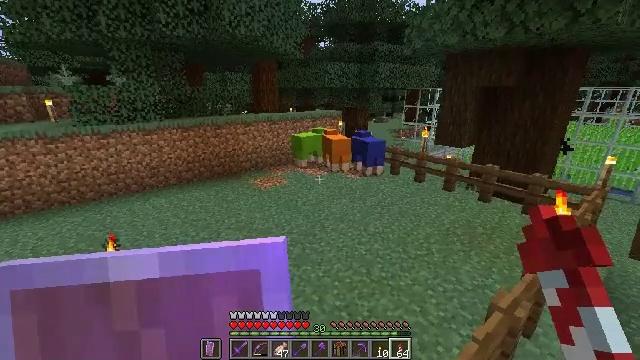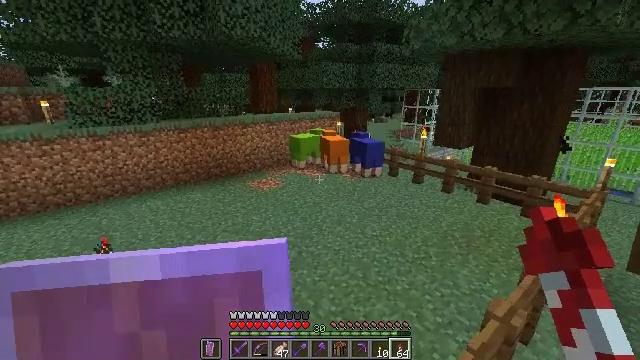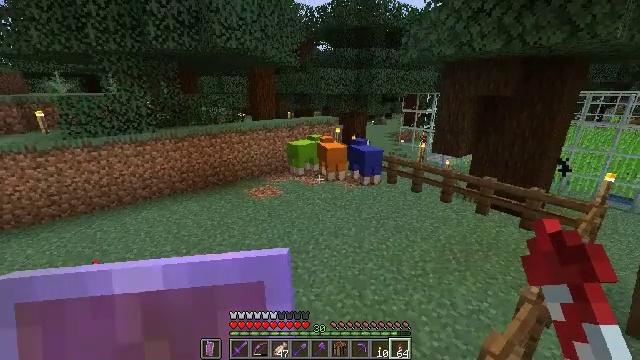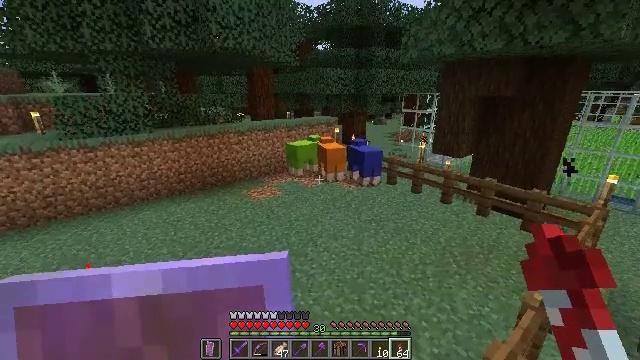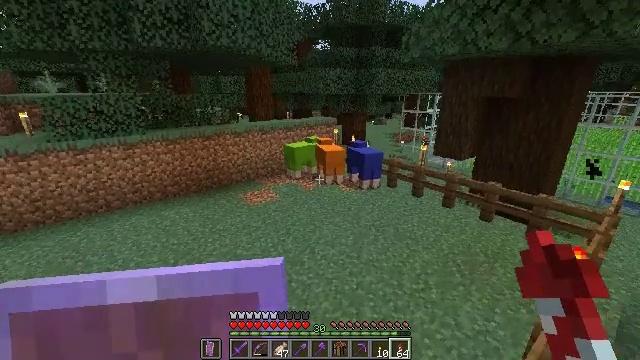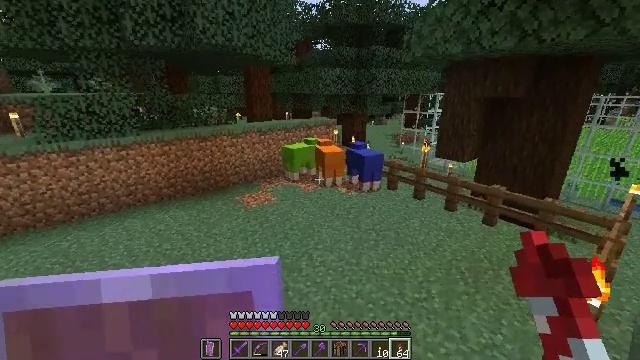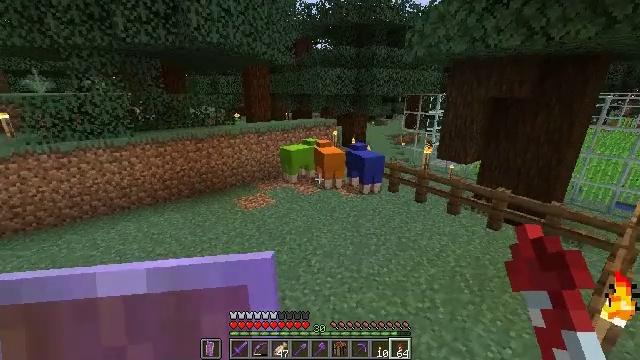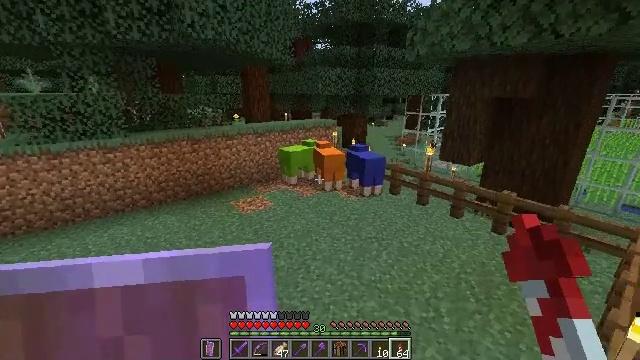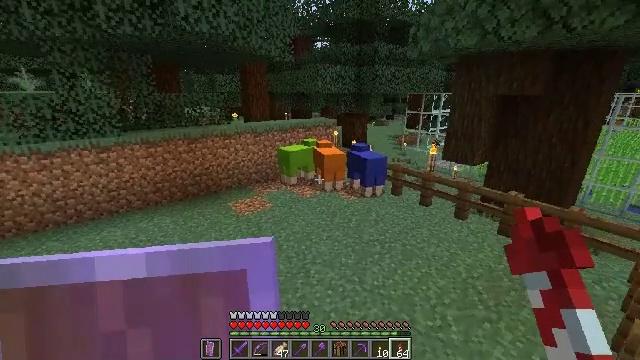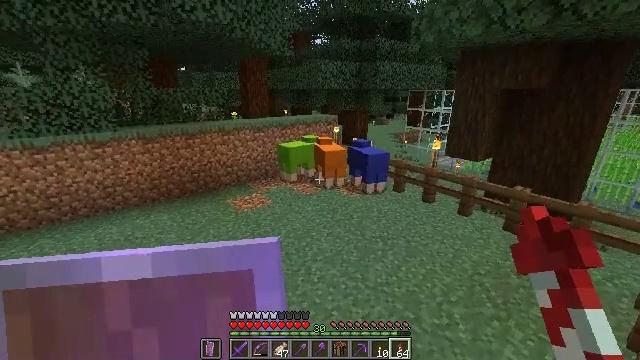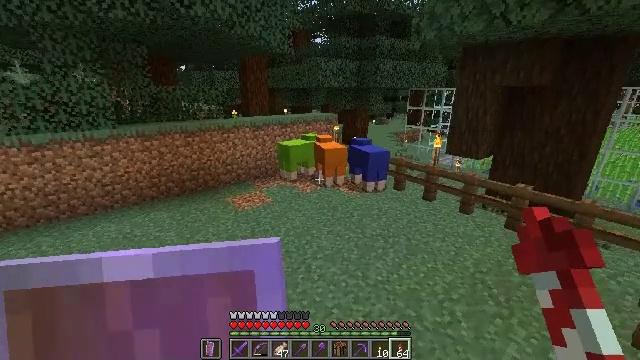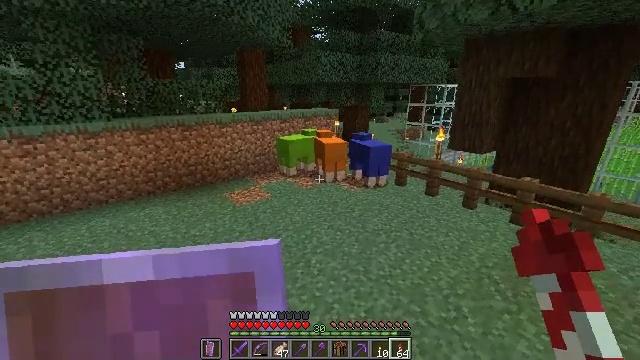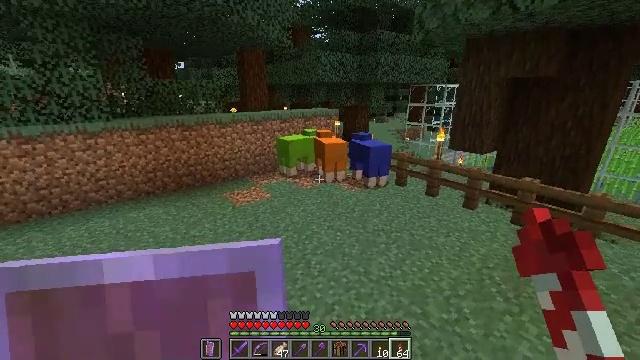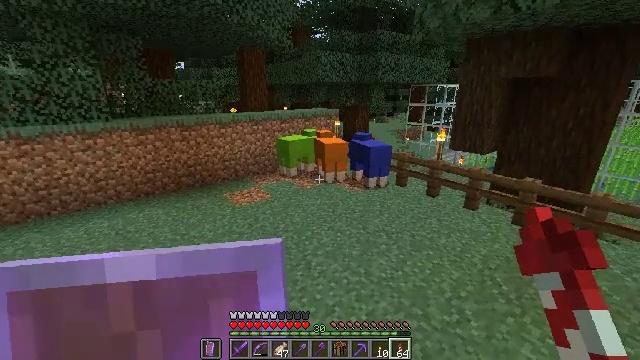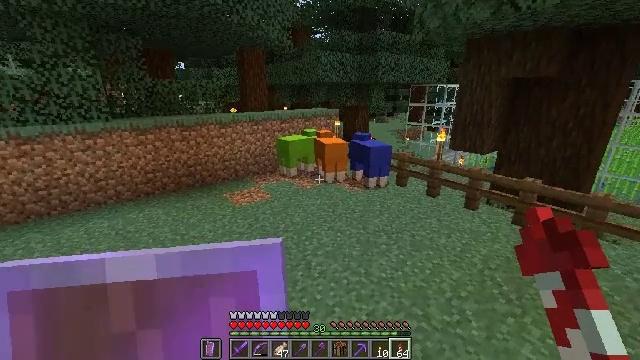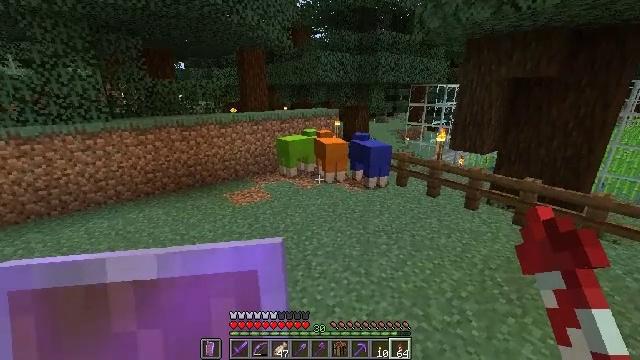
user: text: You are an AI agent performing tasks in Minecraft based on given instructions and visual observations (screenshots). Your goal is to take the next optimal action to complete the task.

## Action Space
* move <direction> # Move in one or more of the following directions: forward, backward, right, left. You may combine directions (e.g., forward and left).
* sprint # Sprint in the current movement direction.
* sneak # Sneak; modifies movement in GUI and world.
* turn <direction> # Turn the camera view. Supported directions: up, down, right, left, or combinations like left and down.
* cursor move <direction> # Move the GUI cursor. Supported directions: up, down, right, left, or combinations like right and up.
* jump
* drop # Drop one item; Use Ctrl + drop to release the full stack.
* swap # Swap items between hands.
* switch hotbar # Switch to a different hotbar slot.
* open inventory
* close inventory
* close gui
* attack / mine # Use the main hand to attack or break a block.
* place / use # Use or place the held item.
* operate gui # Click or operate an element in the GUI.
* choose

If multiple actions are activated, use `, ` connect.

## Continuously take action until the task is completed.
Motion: motion action
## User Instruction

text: Mine the sticky piston.
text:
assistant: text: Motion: move forward
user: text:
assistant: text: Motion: move forward
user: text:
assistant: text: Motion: move forward
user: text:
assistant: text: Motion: move forward
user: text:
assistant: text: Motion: move forward
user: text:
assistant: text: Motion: move forward
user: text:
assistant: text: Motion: move forward
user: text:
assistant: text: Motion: no_op
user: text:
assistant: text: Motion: no_op
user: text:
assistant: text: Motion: no_op
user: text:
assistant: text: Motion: no_op
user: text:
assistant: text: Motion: no_op
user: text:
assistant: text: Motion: no_op
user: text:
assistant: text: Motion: no_op
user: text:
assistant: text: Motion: no_op
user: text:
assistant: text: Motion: move forward
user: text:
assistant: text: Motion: move forward
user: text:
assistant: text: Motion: move forward
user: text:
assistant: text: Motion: move forward
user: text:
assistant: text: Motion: move forward
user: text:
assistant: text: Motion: move forward
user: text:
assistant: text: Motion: move forward
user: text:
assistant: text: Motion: move forward, turn left
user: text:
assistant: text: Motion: move forward, turn left
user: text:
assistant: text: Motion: move forward, turn left
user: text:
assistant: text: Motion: move forward
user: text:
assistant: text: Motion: move forward and move right, turn left
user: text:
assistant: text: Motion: move forward and move right, turn left and down
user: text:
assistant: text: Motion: move forward and move right, turn left
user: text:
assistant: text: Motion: move right, turn left